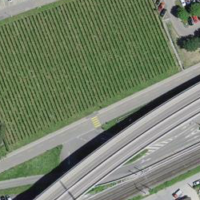
EUNIS habitat code: 54
Species observed at this site:
Clematis vitalba